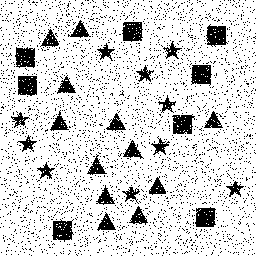
Squares: 8
Triangles: 12
Stars: 10
Total shapes: 30